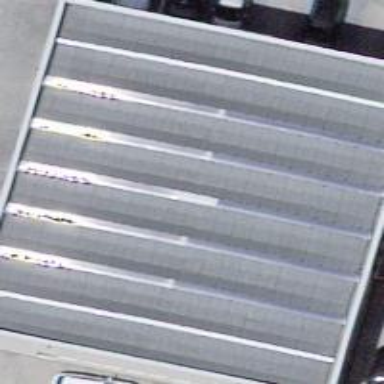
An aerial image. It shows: Industrial building.